Field crop: tomato
Growth stage: 1
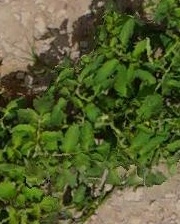
Species: tomato